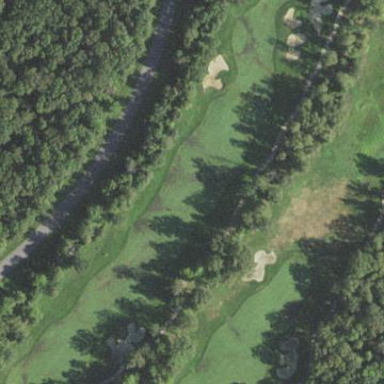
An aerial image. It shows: Golf fairway surrounded by grass.